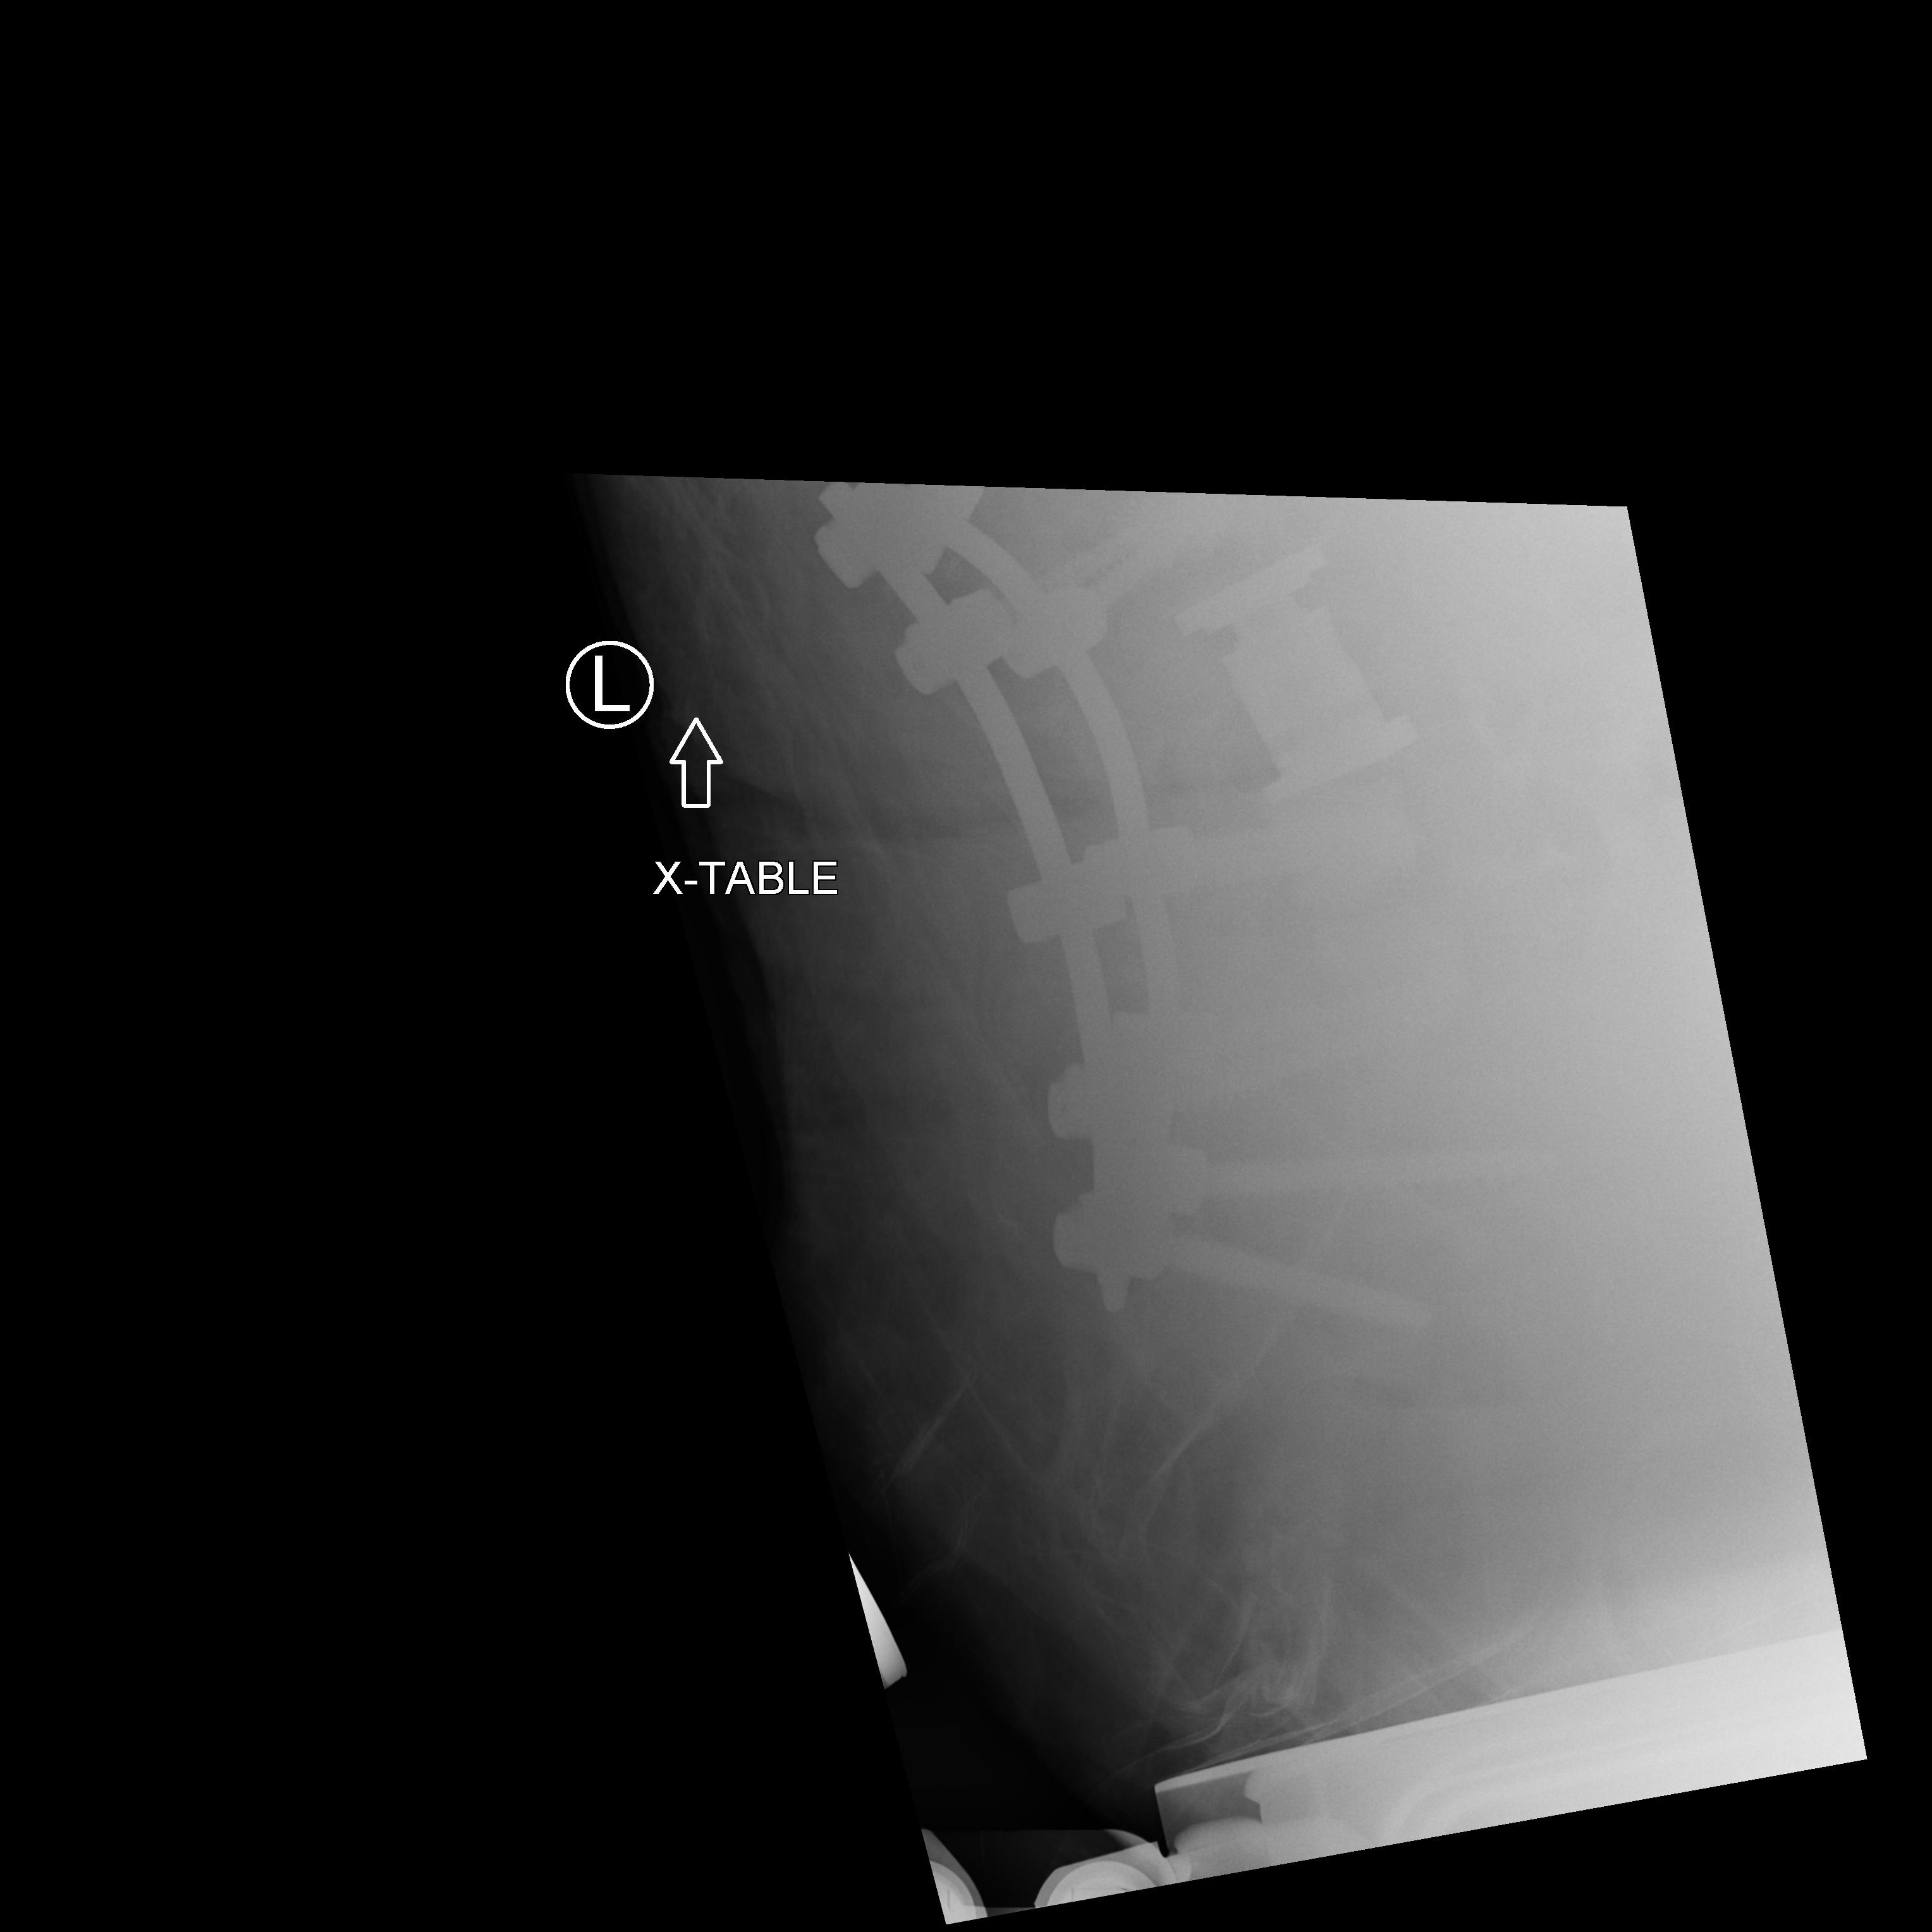
View: L5 S1